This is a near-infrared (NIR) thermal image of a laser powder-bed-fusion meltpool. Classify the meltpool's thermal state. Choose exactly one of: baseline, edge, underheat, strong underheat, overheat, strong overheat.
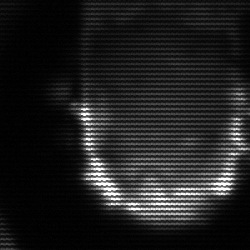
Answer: baseline